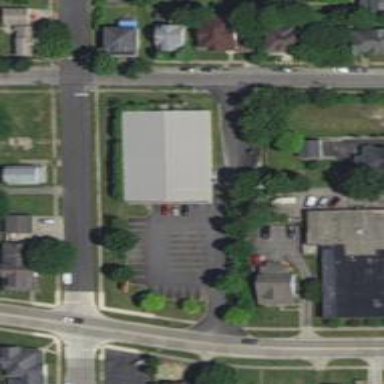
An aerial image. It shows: Alley classified as service road.